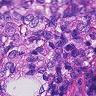
Metastatic tissue present: yes